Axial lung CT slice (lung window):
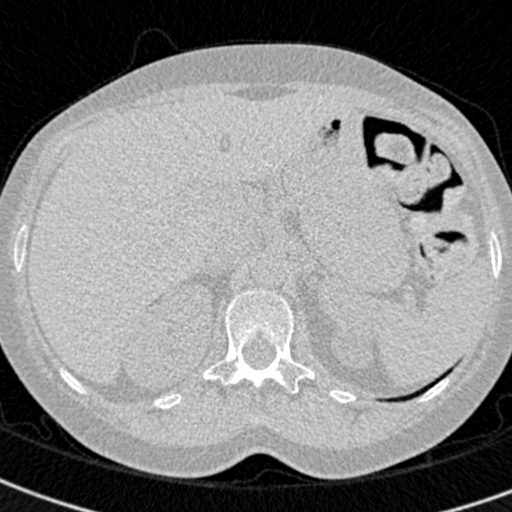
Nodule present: no